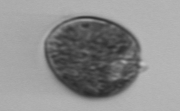
Label: Prorocentrum